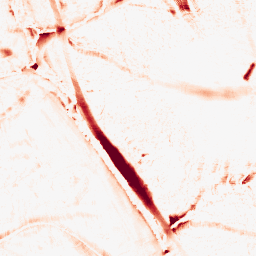
Category: morphological
Decomposition family: morphological_ellipse
Decomposition parameters: operation: opening
width: 20
height: 20
Upsampling method: cubic_catmull_rom
Upsampling parameters: scale: 2
Upsampling scale: 2